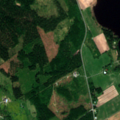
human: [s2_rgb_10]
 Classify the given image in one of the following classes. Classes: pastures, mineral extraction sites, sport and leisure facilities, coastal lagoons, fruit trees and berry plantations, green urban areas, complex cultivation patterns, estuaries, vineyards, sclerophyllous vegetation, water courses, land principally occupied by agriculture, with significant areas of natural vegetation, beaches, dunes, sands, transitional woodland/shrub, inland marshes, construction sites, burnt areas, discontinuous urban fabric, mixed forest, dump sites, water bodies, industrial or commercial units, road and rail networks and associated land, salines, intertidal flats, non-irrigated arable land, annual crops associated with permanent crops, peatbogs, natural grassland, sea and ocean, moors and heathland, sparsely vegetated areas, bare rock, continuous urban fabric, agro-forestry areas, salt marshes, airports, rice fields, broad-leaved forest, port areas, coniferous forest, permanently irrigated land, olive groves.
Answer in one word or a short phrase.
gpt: non-irrigated arable land, land principally occupied by agriculture, with significant areas of natural vegetation, broad-leaved forest, mixed forest, water bodies